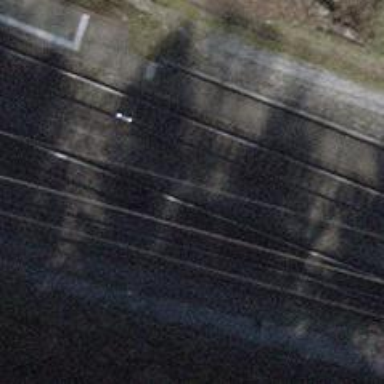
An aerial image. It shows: Railway switch.